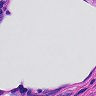
Metastatic tissue present: no